Question: I have been tasked with dealing with OutOfMemoryError problems on a Solr installation. I have finally managed to get it to stay up for more than a few minutes by using the AggressiveHeap JVM option.
I have never worked with Solr, so am feeling my way a bit.
This is the process of steps that we take :
1. Start Tomcat
2. Kick off a delta-import
After the delta-import is started, the heap consumption rises inexorably. We tried with Xmx set to 4 Gigs which caused OutOfMemoryErrors or the system to become unresponsive, so tried the AggressiveHeap option, which caused the JVM to take about 5.5 Gigs of RAM. As you can see in the screenie, this time the GC was able to free memory, the memory consumtion becomes less quick, and then to the right of the image there is another GC which actually works, and it keeps going like that.

What is this initial allocation of memory? Is it the index being loaded into RAM? Is there a way to reduce this?
I have tried tweaking ramBufferSizeMB, maxBufferedDocs, mergeFactor and have also uncommented the StandardIndexReaderFactory's declaration to let me set termIndexDivisor to 12, but it is hard to see whether these changes have made any difference or not (yes: more analysis is needed).
The index has been created over a number of failed indexing sessions - the addition of the termIndexDivisor parameter is more recent - does the fact that the index files already exist stop this parameter from having any effect?
(The machine is physical, has 12 gigs of ram and 16 cores. It is sharing the machine with another large Tomcat instance. We are running Oracle JDK 1.6 21)
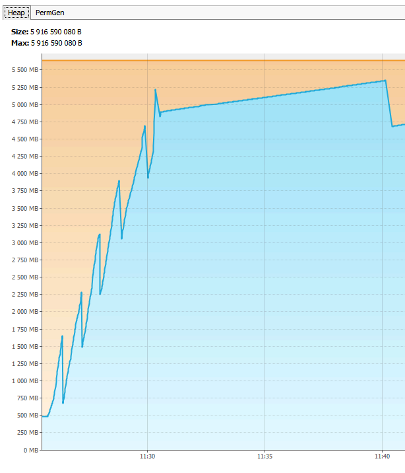
Answer: I ended up doing some digging with the debugger, as even with @fyr's recommendations the memory consumption didn't really decrease by much.
It turned out that the deltaQuery and deltaImportQuery were both carbon copies of the query. This meant that instead of only returning the PKs of the entries that had changed since the last import, the query was returning every row and Solr was trying to store them in memory. :(